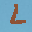
Label: 2